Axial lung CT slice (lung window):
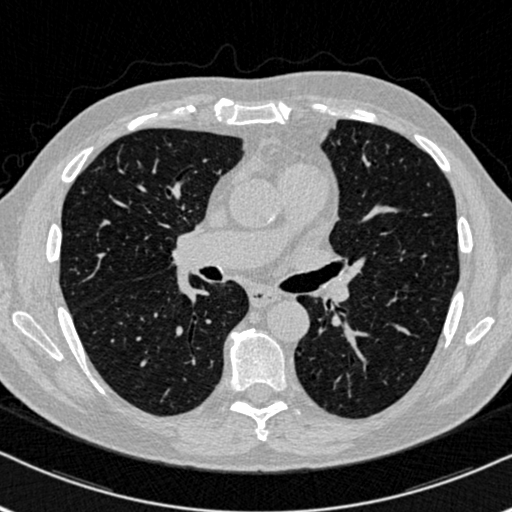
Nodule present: no